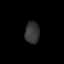
Tissue: prostate
Cell type: T cells
Senescence score: 0.6861
Nuclear area (px): 308
Mean DAPI intensity: 53.682